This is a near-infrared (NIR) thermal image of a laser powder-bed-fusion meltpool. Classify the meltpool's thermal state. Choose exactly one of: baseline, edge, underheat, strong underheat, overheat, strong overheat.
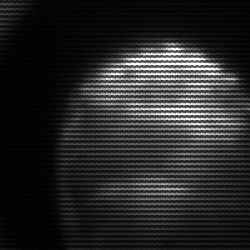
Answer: edge